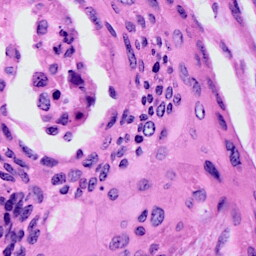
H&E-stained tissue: Cervix